Question: Now i send message array as a query string to another page.but when i catch the next page we have a arr.Length know ( normally it shows the intellisense) but in this case it doesn't show.
here is msg_arr pass to the another page
'''
private void check(string keyword , params Array[] msg_arr)
{
switch (keyword.ToUpper())
{
case "SETTELG":
Response.Redirect("../SMSFunction/SeenSMS.ascx?value=1&arr" + msg_arr);
break;
'''
Below code is the next page i wanted to catch that passed value & array(msg_arr).but length doen't work
'''
protected void Page_Load(object sender, EventArgs e)
{
if (!IsPostBack)
{
string Moose = Request.QueryString[1];
}
if (msg_arr != null)
{
if ((msg_arr.Length == 3) && (msg_arr[1].ToLower() == "slett"))
{
}
}
}
'''
here is the second code screenshot,you can see Length not shown

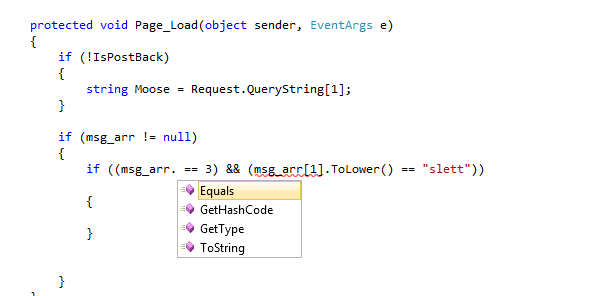
Answer: Quite a few things wrong here.
'''
private void check(string keyword , params Array[] msg_arr)
'''
Is this function being passed an array of 'Array's? I'd have thought 'string[]' or 'object[]' to be a more type to be passed.
'''
Response.Redirect("../SMSFunction/SeenSMS.ascx?value=1&arr" + msg_arr);
'''
That's going to call 'ToString()' on 'msg_arr', which, it being an array, will produce a result like this:
'''
"../SMSFunction/SeenSMS.ascx?value=1&arrSystem.Array[]"
'''
'Array' doesn't override 'ToString()', so you get the one from <URL> which outputs the fully qualified name of the type - which I assume isn't what you want.
Finally, we reach your second piece of code, but you've not even shown us any code which attempts to set the new 'msg_arr' variable. But it's not going to be able to get the original value of 'msg_arr', since you've not passed that across yet.
---
You need to decide how you want to pack your array into the query string. If, say, 'msg_arr' should have been an array of readable strings ('params string[] msg_arr' in the 'check' definition), then you might try something like:
'''
Response.Redirect("../SMSFunction/SeenSMS.ascx?value=1&arr=" + string.Join("|",msg_arr));
'''
where '|' is a character that shouldn't appear in the strings being passed. (<URL>
You can then reconstruct it back into an array with something like:
'''
protected void Page_Load(object sender, EventArgs e)
{
string[] msg_arr = Request.QueryString["arr"].Split('|');
/* rest of method */
'''
(<URL>
Of course, there may be a concern now if the length of strings (or the number of them) is too large, it may not be appropriate to pass them via a query string at all.